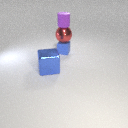
small purple rubber cylinder above large red metal sphere